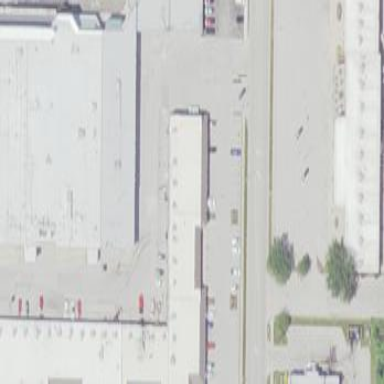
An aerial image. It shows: Retail building.